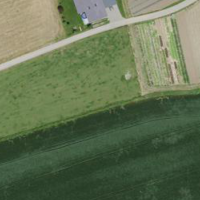
EUNIS habitat code: 52
Species observed at this site:
Angelica sylvestris